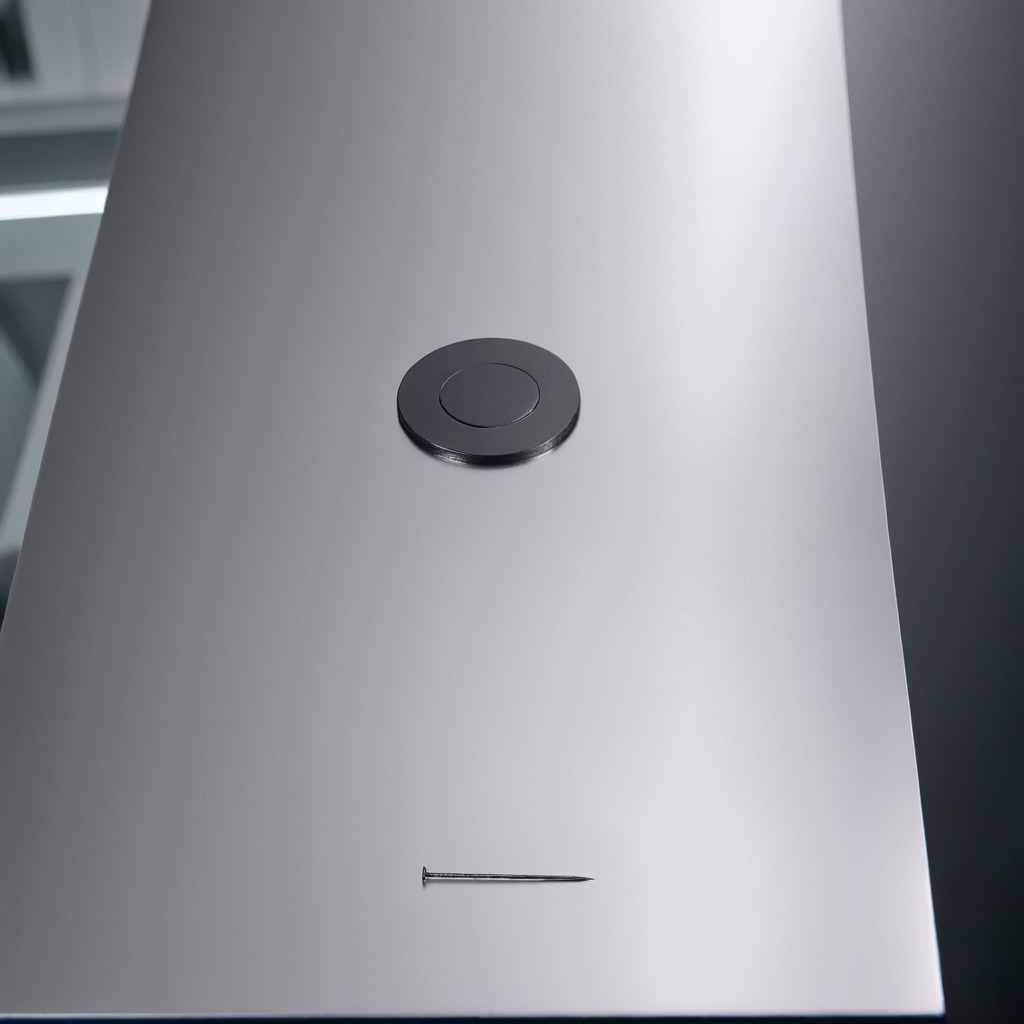
A stainless steel table with an iron nail lying on top of it.